This time-frequency spectrogram was computed from a bearing vibration snapshot; brighter regions carry more energy. What is the most likely bearing condition (normal, inner_race, outer_race, ball)?
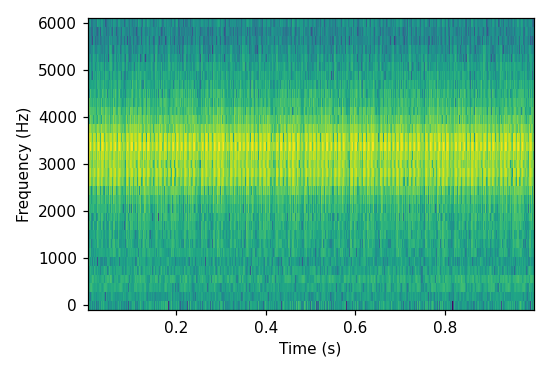
Answer: outer_race